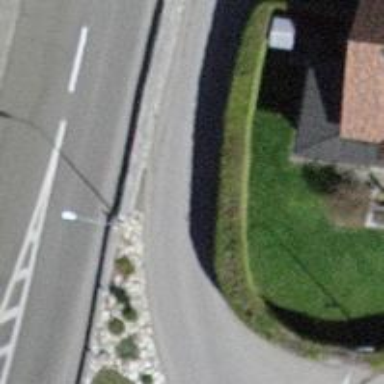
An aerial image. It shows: Paved residential road.